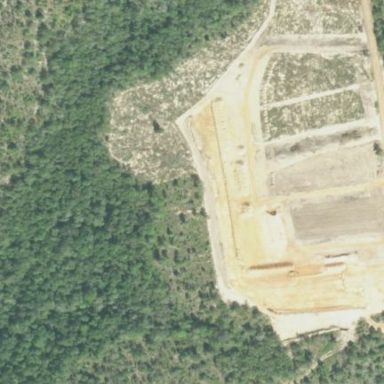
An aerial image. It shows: Quarry area.